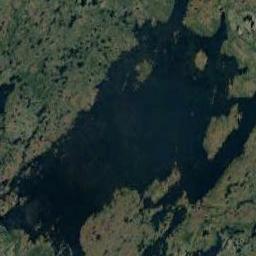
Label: lake